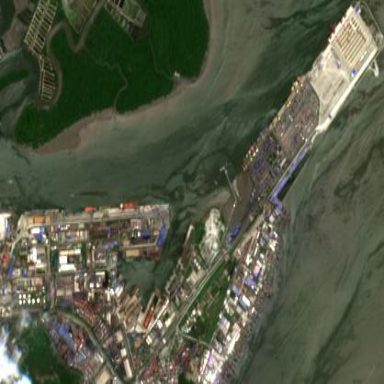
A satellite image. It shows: Industrial area used as cargo port. There are containers present at the port.